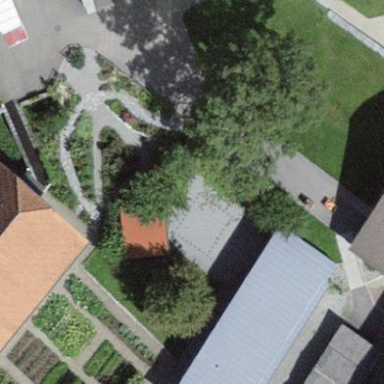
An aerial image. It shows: Park.